Российский учёный К. Э. Циолковский упростил модель запуска ракеты и вывел самое первое уравнение её движения, которое послужило теоретической основой современного ракетостроения. Упрощённо модель можно описать так: изначально ракета находится в определённой точке лабораторной системы отсчёта, внешними силами, действующими на ракету можно пренебречь, начальная масса покоя ракеты (включая топливо) равна $M_i$. Пуск происходит в момент $t = 0$. Ракета выпускает газ влево, скорость газа относительно ракеты постоянна и равна $v_e$. При этом в ЛСО ракета движется вправо со скоростью $v_1$, а скорость выпускаемого газа в ЛСО равна $v_2$, как показано на рисунке. Масса ракеты по окончании работы равна $M$.
В приближении Ньютоновой механики выведите соотношение между скоростью ракеты $v_1$ и отношением масс $\frac{M}{M_i}$.
В рамках релятивистской механики выведите соотношение между скоростью ракеты $v_1$ и отношением масс $\frac{M}{M_i}$.
Когда $v_1 \ll c$, найдите разницу между этими двумя результатами с точностью до членов порядка $\big( \frac{v_1}{c} \big)^2$.
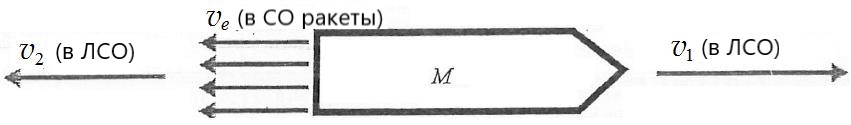
В приближении Ньютоновой механики выведите соотношение между скоростью ракеты $v_1$ и отношением масс $\frac{M}{M_i}$.
Ответ: $v_1 = -v_e \ln{\frac{M}{M_i}}$

В рамках релятивистской механики выведите соотношение между скоростью ракеты $v_1$ и отношением масс $\frac{M}{M_i}$.
Ответ: $v_1 = \frac{1 - \left(M/M_i\right)^{2v_e/c}}{1 + \left(M/M_i\right)^{2v_e/c}}$

Когда $v_1 \ll c$, найдите разницу между этими двумя результатами с точностью до членов порядка $\big( \frac{v_1}{c} \big)^2$.
Ответ: $\left( \ln{\frac{M}{M_i}} \right)_{rel.} - \left( \ln{\frac{M}{M_i}} \right)_{cl.} = - \frac{c}{2v_e} \ln{\left( \frac{1 + v_1 / c}{1 - v_1 / c} \right)} - \left( - \frac{v_1}{v_e} \right) = \mathcal{O}\left( \left( \frac{v_1}{c} \right)^3 \right)$
Темы:
T, Механика, СТО, ЗСИ, Китайские, Динамика СТО, Реактивное движение